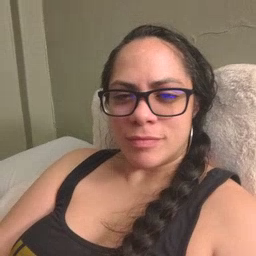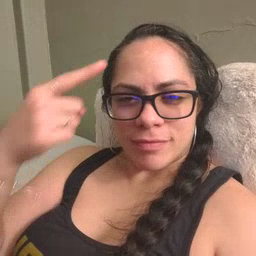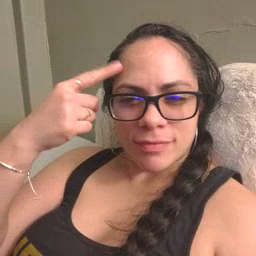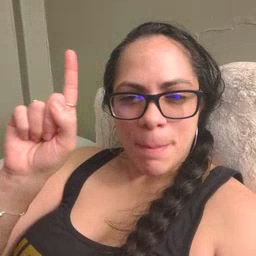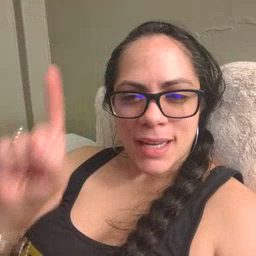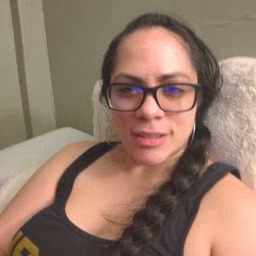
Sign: penny